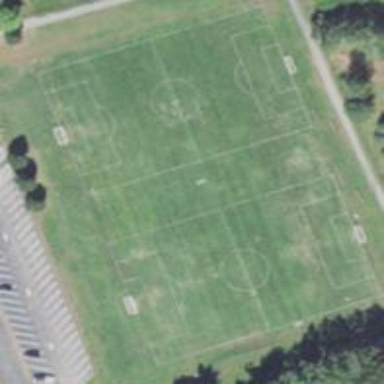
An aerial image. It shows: Soccer pitch for leisure land activities.